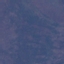
Land use / land cover class: HerbaceousVegetation